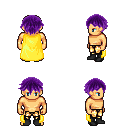
a pixel art fantasy rpg character, male body template, human, tanned skin, yellow cape, gold greaves, purple short bangs hairstyle, black shoes, four views (front, back, left, right), 2x2 character sprite sheet, small pixel art, hard edges, no anti-aliasing